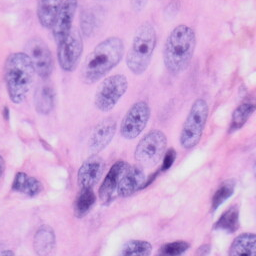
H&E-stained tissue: Skin